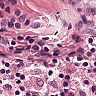
Metastatic tissue present: no